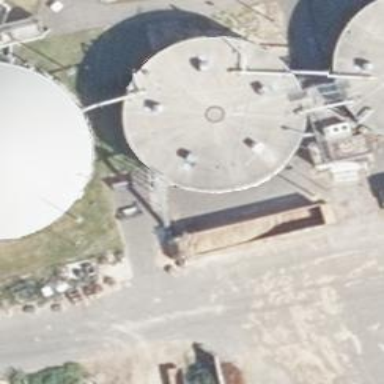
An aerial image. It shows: Silo building.